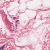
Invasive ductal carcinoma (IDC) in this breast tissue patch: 0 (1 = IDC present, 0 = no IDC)